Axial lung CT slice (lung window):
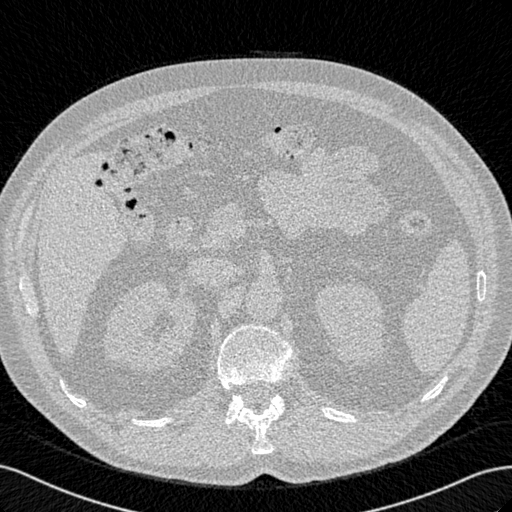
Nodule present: no